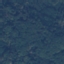
Label: Forest